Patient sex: F
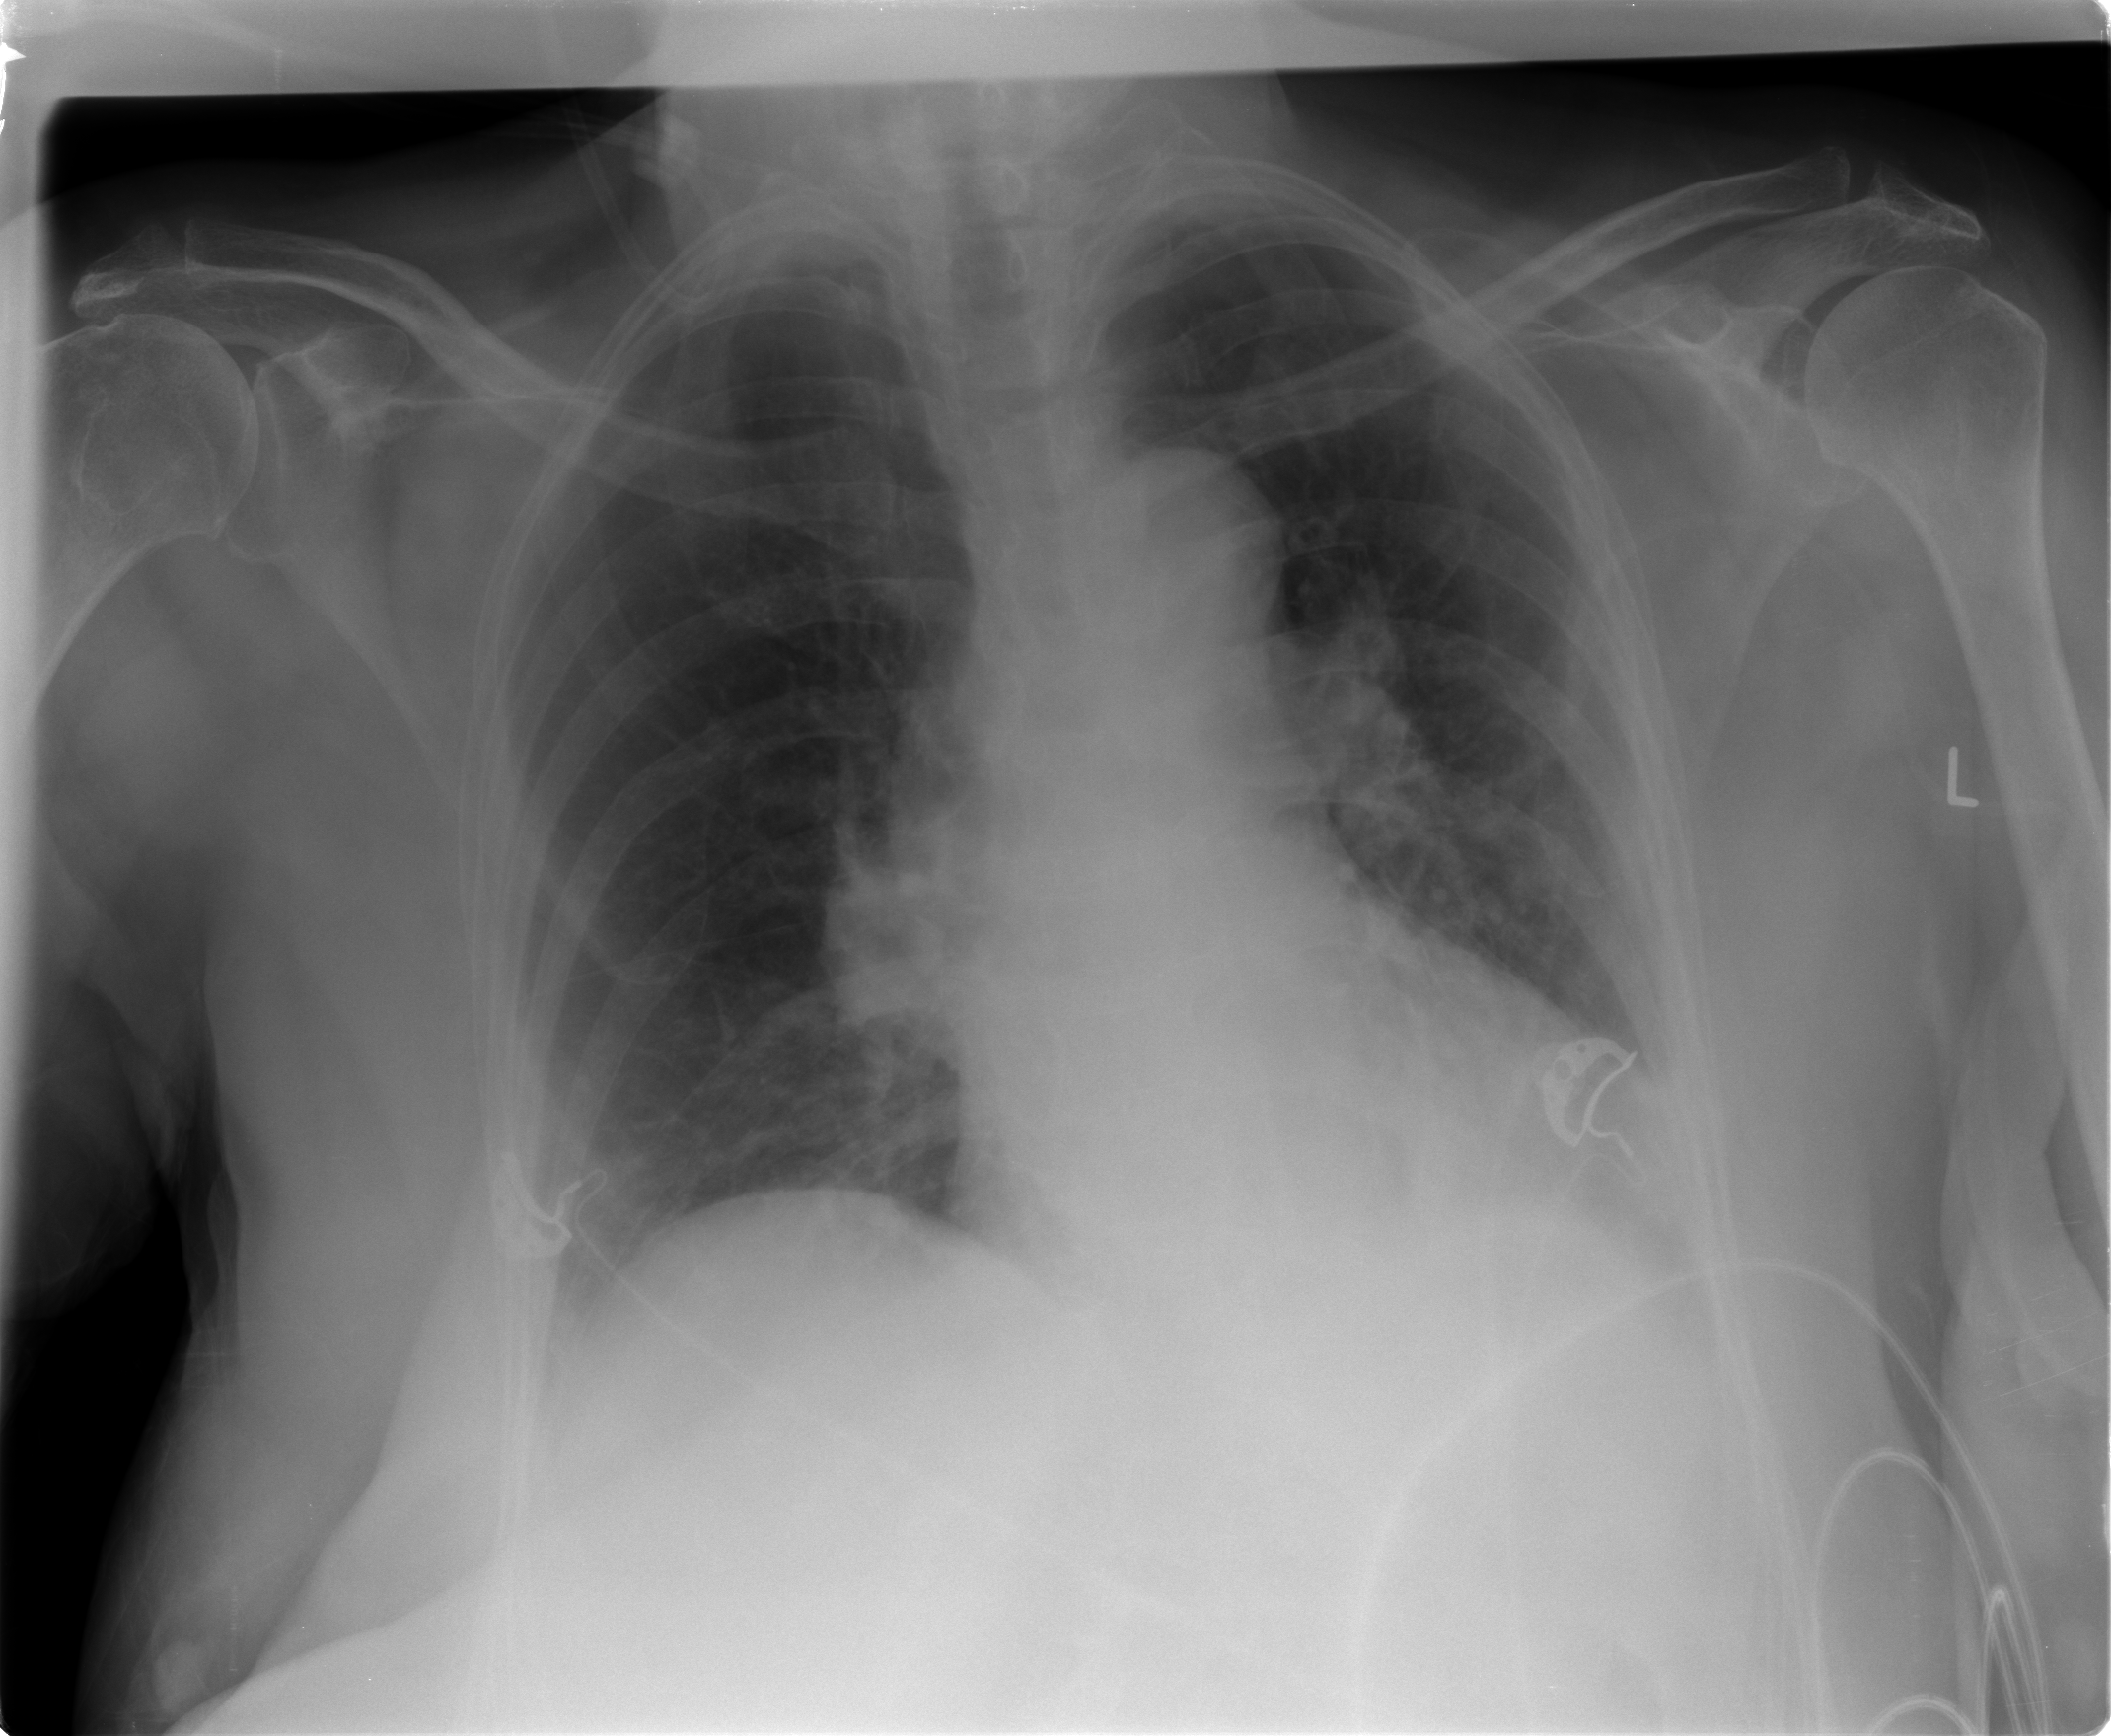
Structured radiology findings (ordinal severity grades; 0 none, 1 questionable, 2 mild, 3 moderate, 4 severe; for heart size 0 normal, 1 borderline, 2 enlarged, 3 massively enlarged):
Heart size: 2
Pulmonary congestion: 0
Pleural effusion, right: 1
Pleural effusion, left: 2
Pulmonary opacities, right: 0
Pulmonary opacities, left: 0
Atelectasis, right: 1
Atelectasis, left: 2